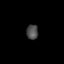
Tissue: skin
Cell type: Others
Senescence score: 0.7014
Nuclear area (px): 167
Mean DAPI intensity: 76.91